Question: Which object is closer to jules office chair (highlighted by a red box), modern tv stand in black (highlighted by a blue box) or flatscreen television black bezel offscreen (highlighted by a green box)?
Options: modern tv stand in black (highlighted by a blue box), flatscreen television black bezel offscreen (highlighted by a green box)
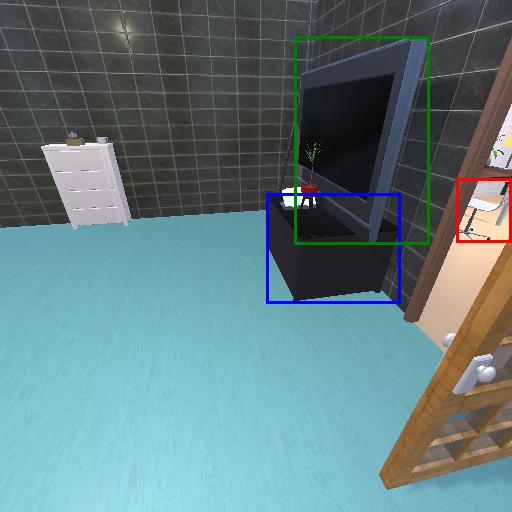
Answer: modern tv stand in black (highlighted by a blue box)